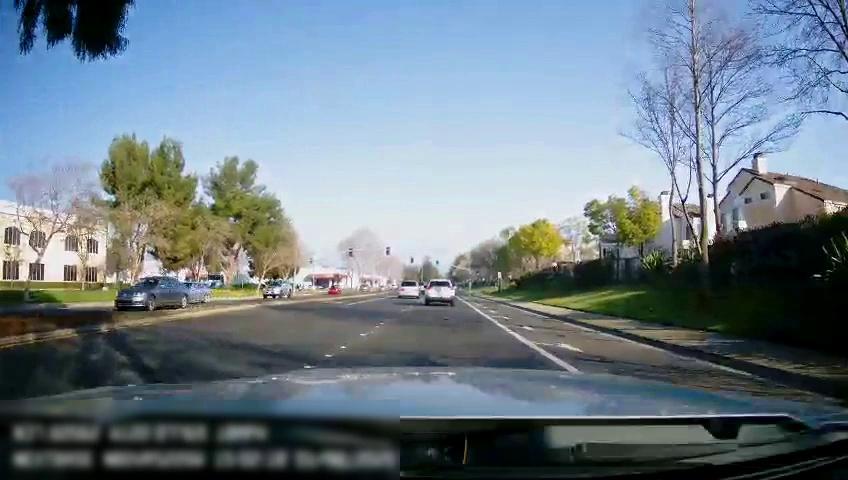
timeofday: Day
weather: Sunny
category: Drivable Space
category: Drivable Space
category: Vehicles | SUV
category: Vehicles | SUV
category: Vehicles | Car
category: Vehicles | Car
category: Vehicles | SUV
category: Vehicles | Car
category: Lanes | Current Lane
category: Lanes | Alternate Lane
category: Lanes | Current Lane
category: Lanes | Alternate Lane